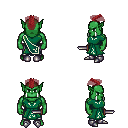
a pixel art fantasy rpg character, male body template, orc, green skin, sash dress, metal pants, brunette short mohawk hairstyle, metal boots, dagger, four views (front, back, left, right), 2x2 character sprite sheet, small pixel art, hard edges, no anti-aliasing